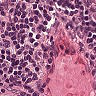
Metastatic tissue present: no